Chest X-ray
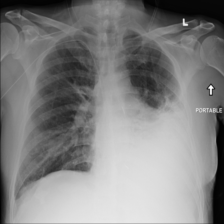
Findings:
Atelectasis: negative
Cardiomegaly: negative
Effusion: negative
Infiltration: negative
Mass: negative
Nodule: negative
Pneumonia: negative
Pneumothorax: negative
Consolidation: positive
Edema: negative
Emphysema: negative
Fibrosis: negative
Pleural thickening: negative
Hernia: negative